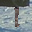
Label: 1